Aerial crown-view tile of a tropical tree (Barro Colorado Island, Panama), acquired 20250124:
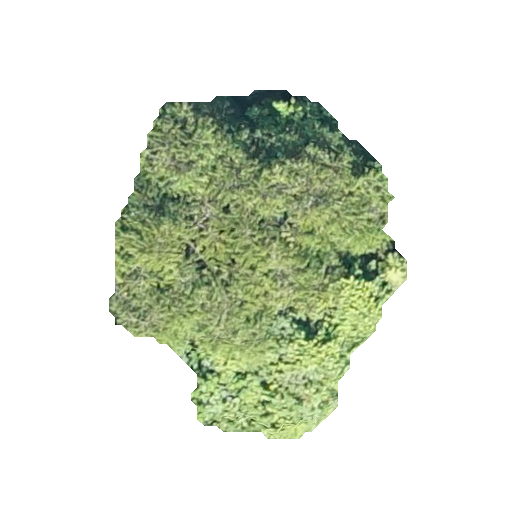
Species: Quararibea stenophylla
GBIF accepted scientific name: Quararibea stenophylla
Crown area: 108.782 m²